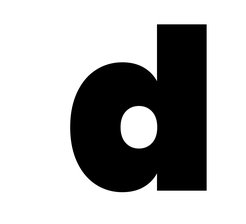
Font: Poppins-Black